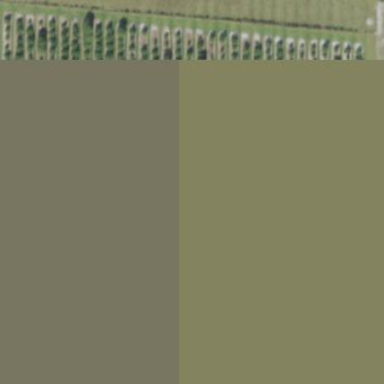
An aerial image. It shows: Orchard.